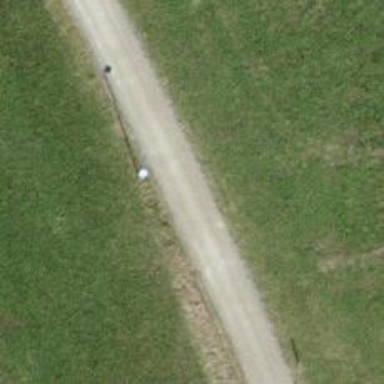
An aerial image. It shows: Track with pebblestone surface. The track type is grade2.